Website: macys
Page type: billing-address
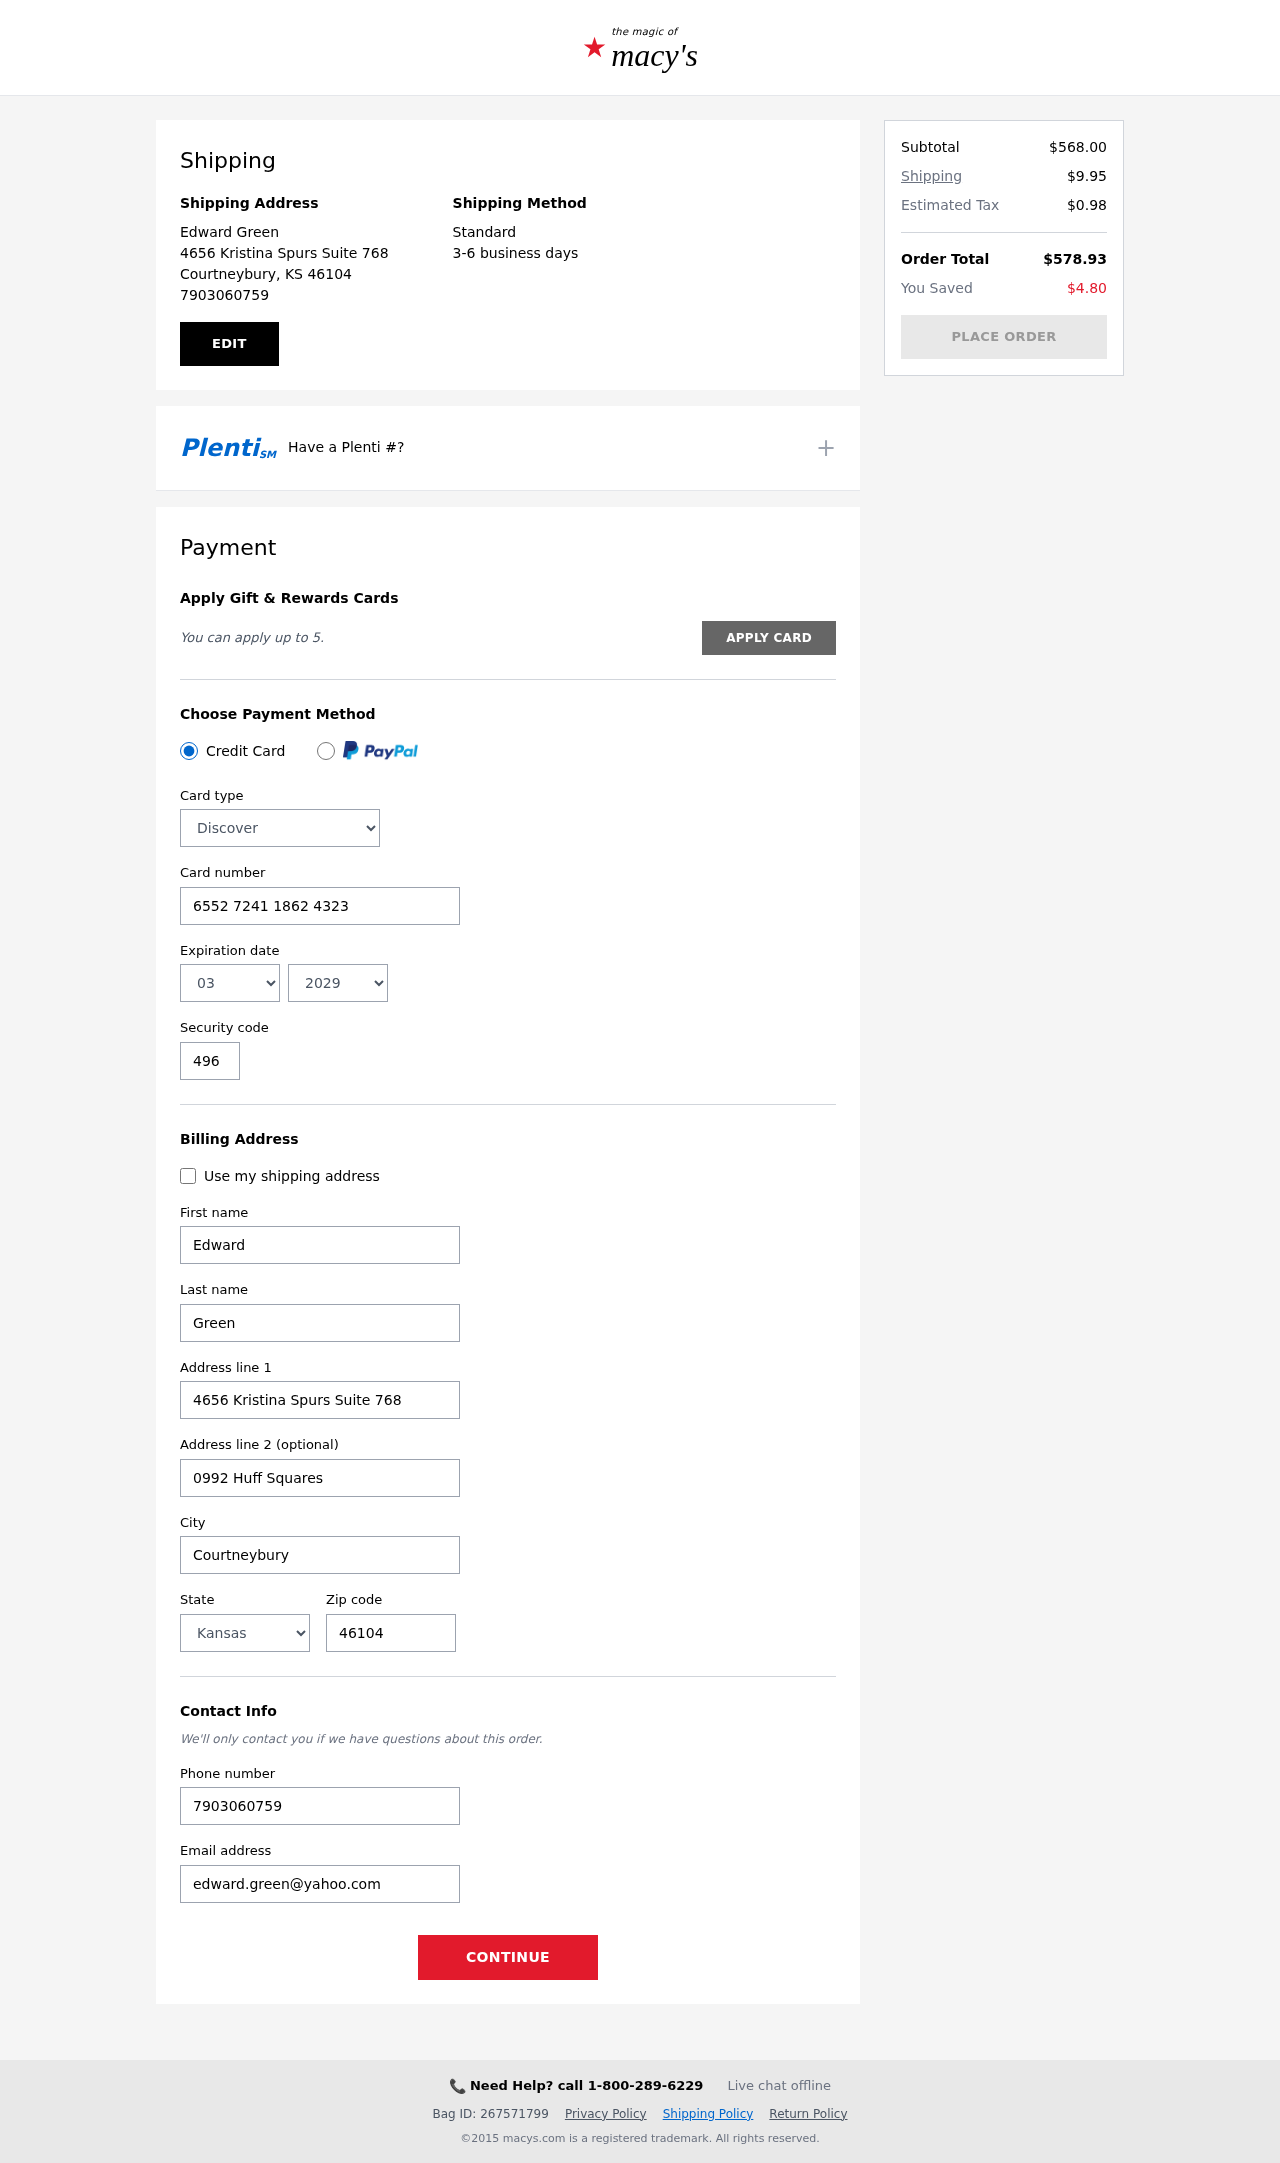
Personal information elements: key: PII_CARD_CVV
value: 496
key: PII_CARD_EXPIRY_MONTH
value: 03
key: PII_CARD_EXPIRY_YEAR
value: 29
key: PII_CARD_NUMBER
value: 6552 7241 1862 4323
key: PII_CARD_TYPE
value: Discover
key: PII_CITY
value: Courtneybury
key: PII_CITY_STATE_ZIP
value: Courtneybury, KS 46104
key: PII_EMAIL
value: edward.green@yahoo.com
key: PII_FIRSTNAME
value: Edward
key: PII_FULLNAME
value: Edward Green
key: PII_LASTNAME
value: Green
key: PII_PHONE
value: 7903060759
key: PII_POSTCODE
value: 46104
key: PII_STATE
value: Kansas
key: PII_STREET
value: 4656 Kristina Spurs Suite 768
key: PII_STREET2
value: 0992 Huff Squares
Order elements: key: ORDER_SUBTOTAL
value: $568.00
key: ORDER_SHIPPING_COST
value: $9.95
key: ORDER_TAX
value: $0.98
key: ORDER_TOTAL
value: $578.93
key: ORDER_SAVINGS
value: $4.80